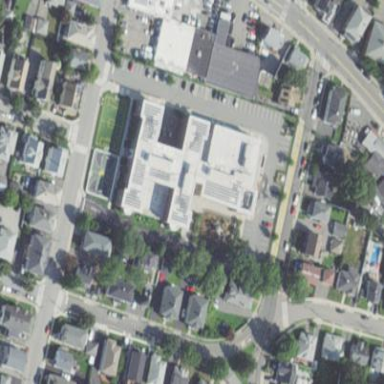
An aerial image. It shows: School building.